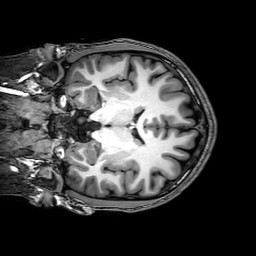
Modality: T1w
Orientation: coronal
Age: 21
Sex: male
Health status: healthy
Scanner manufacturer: philips
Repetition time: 0.008238 s
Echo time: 0.00378 s